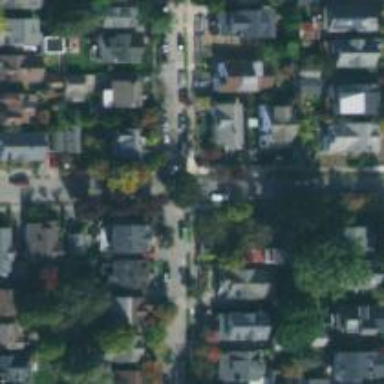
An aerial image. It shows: Residential road with separate sidewalk.